Question: ** UPDATE **
I have changed the extraneous division by zero error in the reduce method. This was not causing the problem.
I am in the process of reading Stephen Kochan's book, Programming in Objective-C, 6th Edition. There is a program in Capter 9 (9.1) that demonstrates Polymorphism by having complex numbers and fraction each have a method and an method.
'''
resultComplex = [c1 add: c2]
'''
and
'''
resultFraction = [f1 add: f2]
'''
and likewise with the print methods. It is completely understandable to me but there appears to be a bust somewhere in the code and I was hoping someone could help. The book is excellent and previous chapters build on themselves with existing code. The earlier versions of the code have all worked. I am suspecting that I have done something stupid like mis-typed something but I've been pouring over it for a few hours.
The is as follows:
'''
Chapter_9[5617:303] 18 + 2.5i
Chapter_9[5617:303] +
Chapter_9[5617:303] -5 + 3.2i
Chapter_9[5617:303] -----------
Chapter_9[5617:303] 13 + 5.7i
Chapter_9[5617:303]
Chapter_9[5617:303] 1/10
Chapter_9[5617:303] +
Chapter_9[5617:303] 2/15
Chapter_9[5617:303] ------
(lldb)
'''
The program is able to add the Complex numbers but dies at the point it is required to add the Fractions. Xcode identifies method in Fraction as the offender the following line as the offensive point:
'''
Fraction *result = [[Fraction alloc] init]; // must be alloc/init here
'''
I will include the class files (.h and .m) for the Fraction class. I am leaving out the Complex class because that part of the code runs fine, although there is an analogous line in that Class that seems to work fine. If it is necessary, I will update the post to add those. I just didn't want to drown everyone with that code if my error is obvious.
I am inserting a picture of the debug and output

'''
//
// Fraction.h
// Chapter_9
#import <Foundation/Foundation.h>
@interface Fraction : NSObject
@property int numerator, denominator;
-(void) print;
-(void) setTo: (int) n over: (int)d;
-(double) convertToNum;
-(Fraction *) add: (Fraction *) f;
-(void) reduce;
@end
'''
'''
//
// Fraction.m
// Chapter_9
#import "Fraction.h"
@implementation Fraction
@synthesize numerator, denominator;
-(void) print
{
NSLog (@"%i/%i", numerator, denominator);
}
-(double) convertToNum
{
if (denominator != 0)
return (double) numerator / denominator;
else
return NAN;
}
-(void) setTo: (int) n over: (int) d
{
numerator = n;
denominator = d;
}
-(void) reduce
{
int u = numerator;
int v= denominator;
int temp;
while (v!= 0) {
temp = u % v;
u = v;
v = temp;
numerator /= u;
denominator /=u; //originally there was an unrelated error here
}
}
-(Fraction *) add: (Fraction *) f
{
// To add two fractions:
// a/b + c/d = ((a*d) + (b*c) / (b*d)
// Store the answer in a new Fraction object called (result)
// ************* Here is where Xcode identifies the error *******************
Fraction *result = [[Fraction alloc] init]; // must be alloc/init here
result.numerator = numerator * f.denominator + denominator * f.numerator;
result.denominator = denominator * f.denominator;
[result reduce];
return result;
}
@end
'''
'''
//
// main.m
// Chapter_9
// Programming in Objective-C, Stephen Kochan, 6th Edition
//Problem 9.1: Shared Method Names: Polymorphism
#import "Fraction.h"
#import "Complex.h"
int main(int argc, const char * argv[])
{
@autoreleasepool {
Fraction *f1 = [[Fraction alloc] init];
Fraction *f2 = [[Fraction alloc] init];
Fraction *fracResult;
Complex *c1 = [[Complex alloc] init];
Complex *c2 = [[Complex alloc] init];
Complex *compResult;
[f1 setTo: 1 over: 10];
[f2 setTo: 2 over: 15];
[c1 setReal: 18 andImaginary:2.5];
[c2 setReal: -5 andImaginary: 3.2];
//add and print 2 complex numbers
[c1 print]; NSLog(@" +"); [c2 print];
NSLog(@"-----------");
compResult = [c1 add: c2]; //compResult is alloc/init in add method
[compResult print];
NSLog(@"
");
// add and print 2 fractions
[f1 print]; NSLog(@" +"); [f2 print];
NSLog(@"------");
// ******************** Here is where the method call takes place that causes the error
fracResult = [f1 add: f2]; //fracResult is alloc/init in add method
[fracResult print];
}
return 0;
}
'''
I am obviously new to Xcode and Objective-C and so am not able to debug on my own. Sorry for the long and drawn out explanation. I hope someone can help.
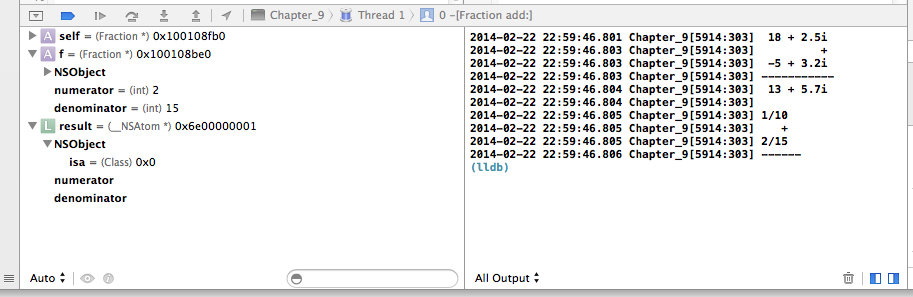
Answer: Xcode should be giving you a fairly clear division-by-zero error in your 'reduce' method. You haven't copied it correctly from the book, I'm guessing, because your division-by-zero error is being caused by an error in your GCD algorithm.
This:
'''
while (v!= 0) {
temp = u % v;
u = v;
v = temp;
numerator /= u;
denominator /=v;
}
'''
should be this:
'''
while (v!= 0) {
temp = u % v;
u = v;
v = temp;
}
numerator /= u;
denominator /=u;
'''